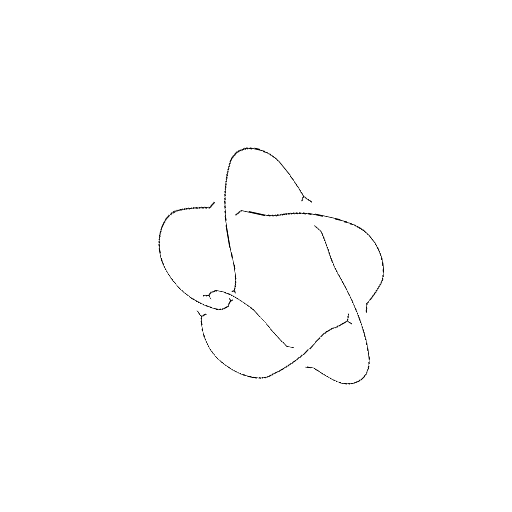
Crossing number: 6